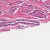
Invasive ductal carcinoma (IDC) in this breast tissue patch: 0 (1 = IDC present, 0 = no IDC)